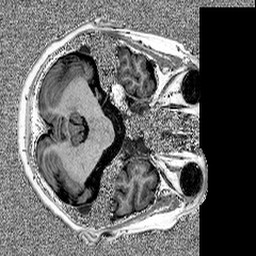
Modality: MP2RAGE
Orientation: axial
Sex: female